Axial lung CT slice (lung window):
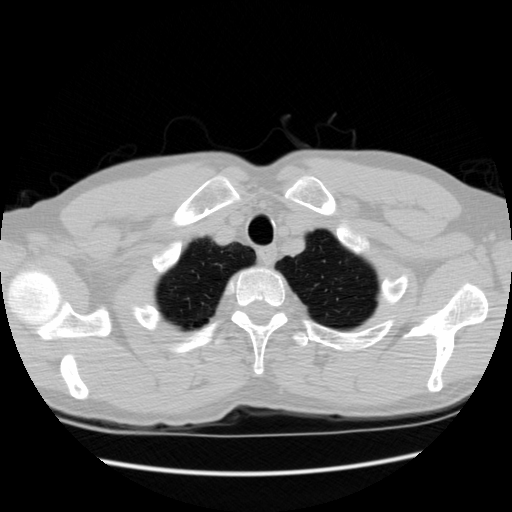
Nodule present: no